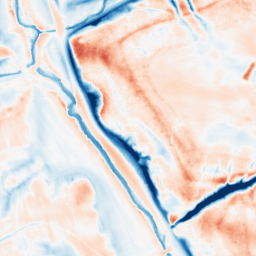
Category: multiscale
Decomposition family: dog_multiscale
Decomposition parameters: sigma_ratio: 1.6
n_scales: 6
base_sigma: 0.5
Upsampling method: quintic
Upsampling parameters: scale: 8
Upsampling scale: 8